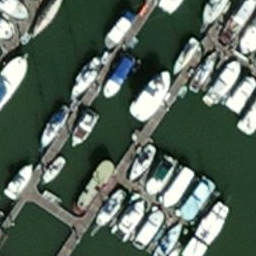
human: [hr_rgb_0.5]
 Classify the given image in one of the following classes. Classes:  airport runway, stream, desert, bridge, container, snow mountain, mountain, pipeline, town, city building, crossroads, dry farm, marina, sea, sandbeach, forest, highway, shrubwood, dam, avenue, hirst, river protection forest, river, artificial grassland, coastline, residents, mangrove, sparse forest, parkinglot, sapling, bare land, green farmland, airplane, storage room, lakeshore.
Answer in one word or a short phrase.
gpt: marina